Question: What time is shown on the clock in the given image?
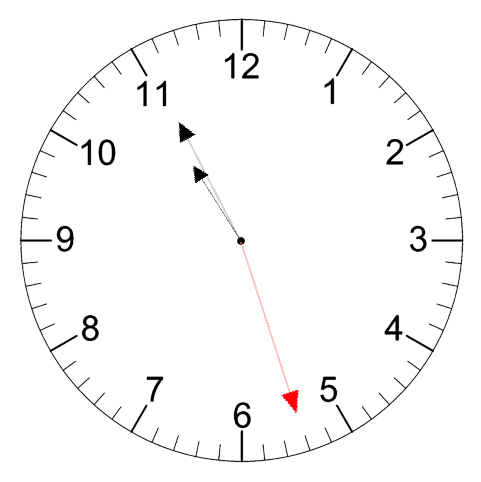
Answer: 10:55:27